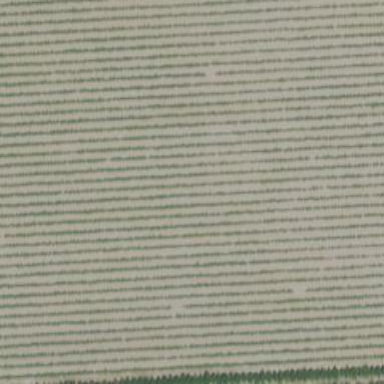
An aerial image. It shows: Vineyard with grape crops.